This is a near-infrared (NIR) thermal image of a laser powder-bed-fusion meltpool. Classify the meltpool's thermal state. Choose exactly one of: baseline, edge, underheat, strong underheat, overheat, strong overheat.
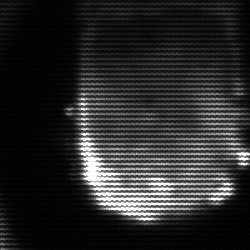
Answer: baseline